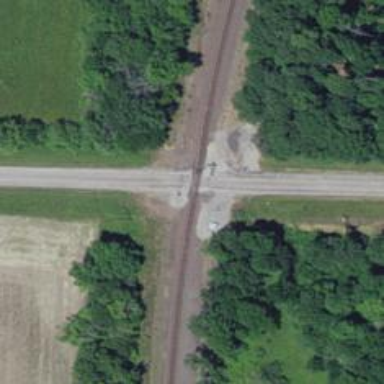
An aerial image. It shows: Level crossing along the railway.